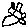
Label: flower